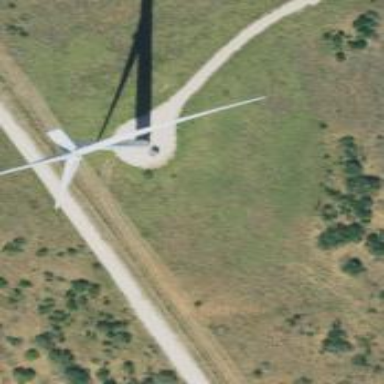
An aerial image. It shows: Wind generator in the form of horizontal axis wind turbine.